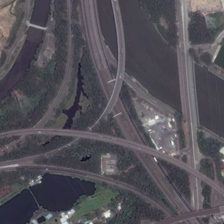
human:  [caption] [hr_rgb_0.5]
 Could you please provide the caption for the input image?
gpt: a lot of green plants are planted around the river .

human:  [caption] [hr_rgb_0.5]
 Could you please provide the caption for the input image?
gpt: there is a long river around the overpass .

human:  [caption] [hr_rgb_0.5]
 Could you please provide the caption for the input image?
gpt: a lot of green plants are planted around the river .

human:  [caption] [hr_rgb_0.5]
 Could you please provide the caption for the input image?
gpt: there is a long river around the overpass .

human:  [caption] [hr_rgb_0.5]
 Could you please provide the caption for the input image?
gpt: there is a long river around the overpass .